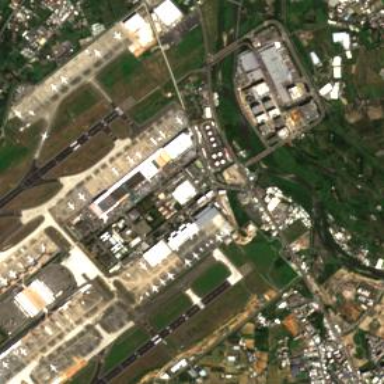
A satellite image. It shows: Apron at the airport.